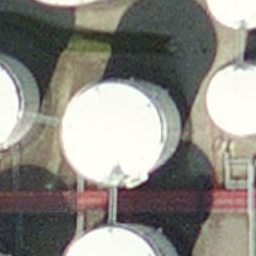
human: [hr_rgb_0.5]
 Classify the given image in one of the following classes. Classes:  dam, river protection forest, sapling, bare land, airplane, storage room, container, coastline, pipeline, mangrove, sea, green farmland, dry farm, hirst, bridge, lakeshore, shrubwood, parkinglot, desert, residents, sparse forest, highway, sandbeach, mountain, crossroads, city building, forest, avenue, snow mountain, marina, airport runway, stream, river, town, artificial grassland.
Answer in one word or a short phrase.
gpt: storage room